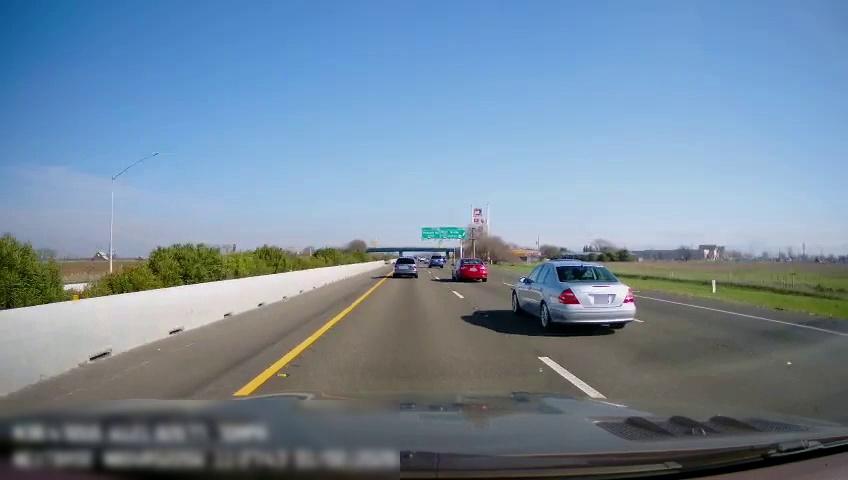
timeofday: Day
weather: Sunny
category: Drivable Space
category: Vehicles | SUV
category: Vehicles | Car
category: Vehicles | Car
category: Vehicles | SUV
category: Lanes | Current Lane
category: Lanes | Current Lane
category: Lanes | Alternate Lane
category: Lanes | Alternate Lane
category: Traffic | Signs